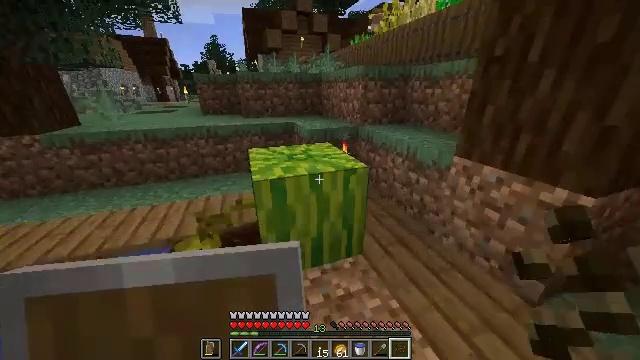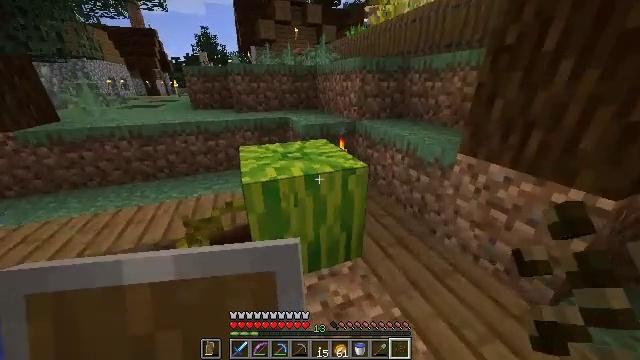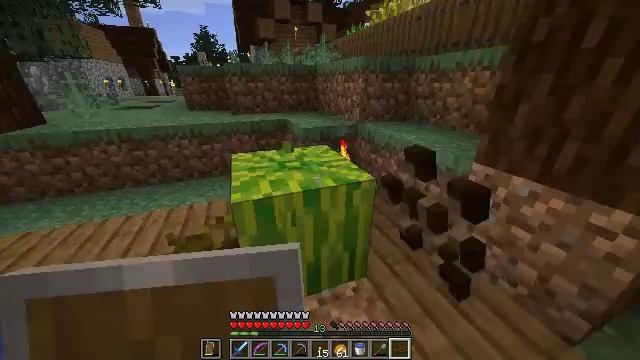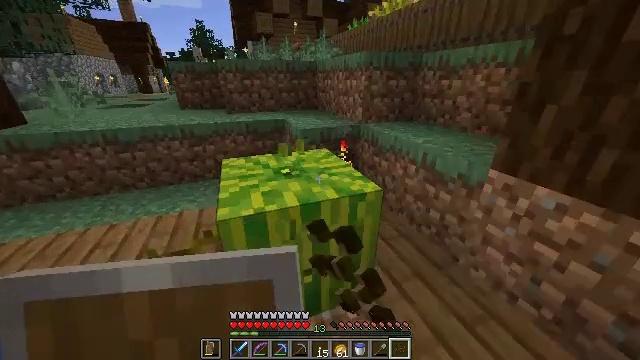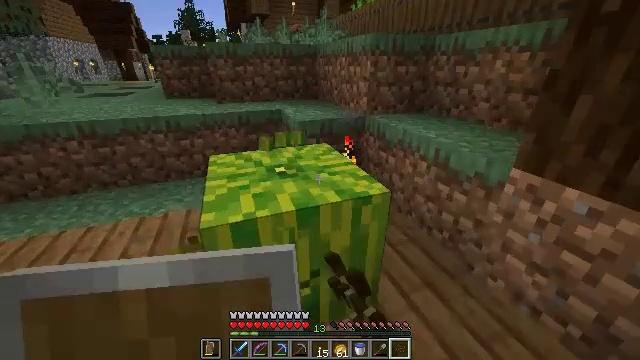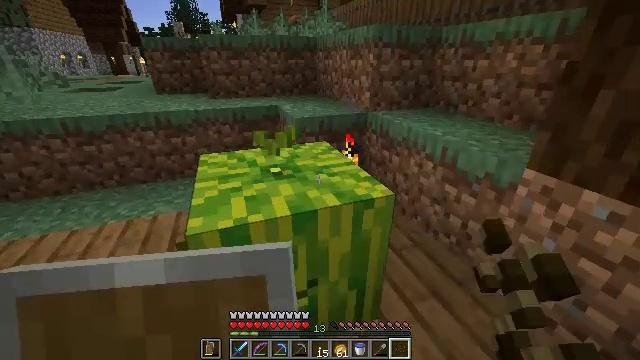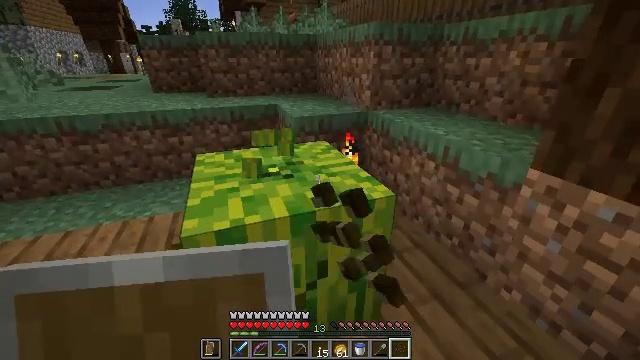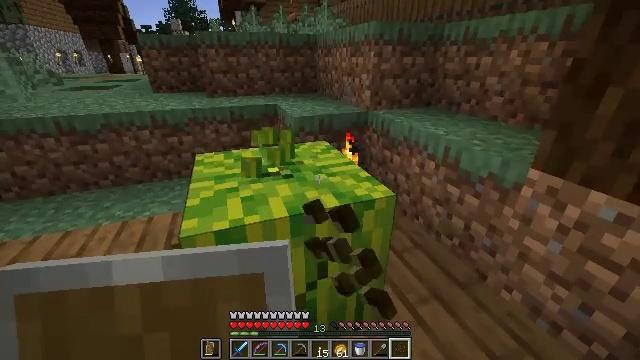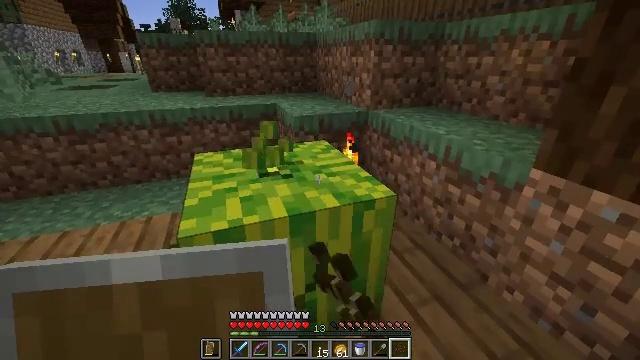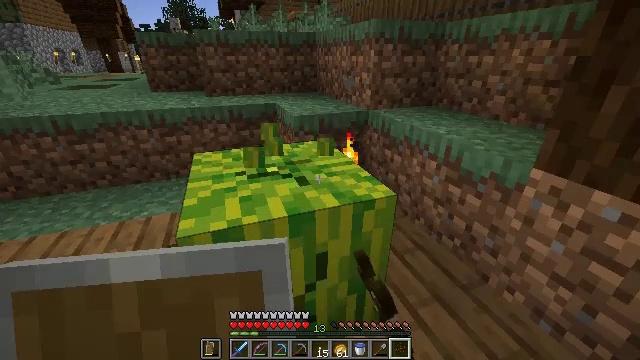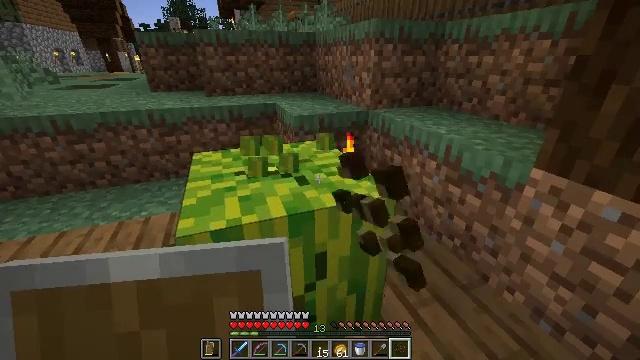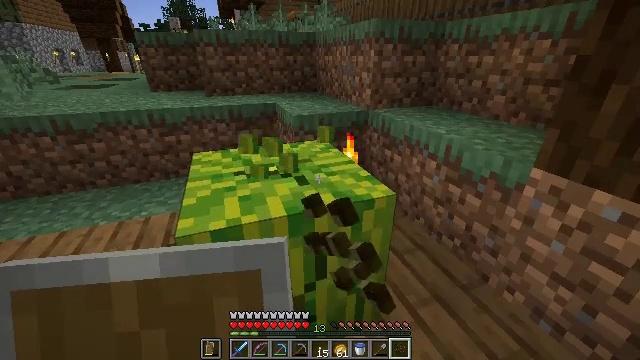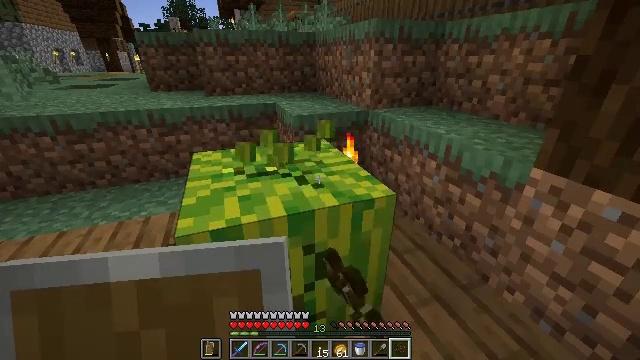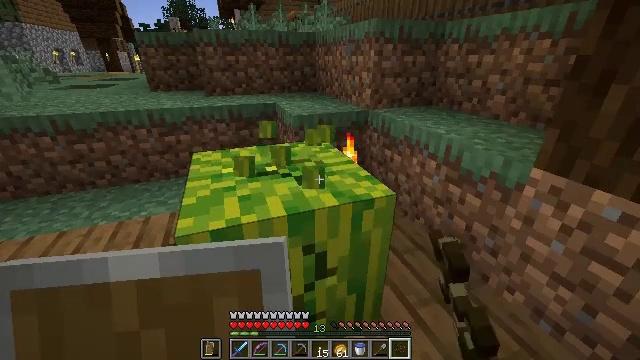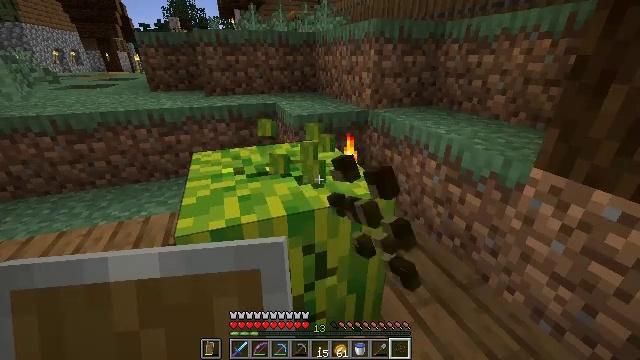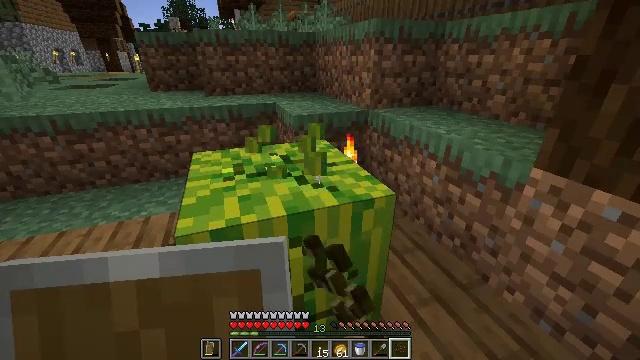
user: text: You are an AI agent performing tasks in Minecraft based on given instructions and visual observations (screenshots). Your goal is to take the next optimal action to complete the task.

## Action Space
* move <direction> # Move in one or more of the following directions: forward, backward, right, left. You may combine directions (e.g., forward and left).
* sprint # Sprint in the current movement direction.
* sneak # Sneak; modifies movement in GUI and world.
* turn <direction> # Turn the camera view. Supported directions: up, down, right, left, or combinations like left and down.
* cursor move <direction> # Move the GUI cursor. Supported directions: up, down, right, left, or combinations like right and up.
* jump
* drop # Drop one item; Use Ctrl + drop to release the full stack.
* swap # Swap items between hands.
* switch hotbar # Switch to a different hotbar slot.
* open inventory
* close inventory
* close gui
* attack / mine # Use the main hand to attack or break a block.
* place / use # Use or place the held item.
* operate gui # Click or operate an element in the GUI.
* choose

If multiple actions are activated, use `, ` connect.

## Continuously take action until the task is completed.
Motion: motion action
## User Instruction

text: Gather melon for food.
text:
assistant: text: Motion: move forward, turn right and down, attack / mine
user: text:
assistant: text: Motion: attack / mine
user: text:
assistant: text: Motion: attack / mine
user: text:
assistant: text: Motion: turn down, attack / mine
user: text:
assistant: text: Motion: attack / mine
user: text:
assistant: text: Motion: attack / mine
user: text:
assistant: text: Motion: attack / mine
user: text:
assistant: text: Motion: attack / mine
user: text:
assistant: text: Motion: attack / mine
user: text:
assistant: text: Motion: attack / mine
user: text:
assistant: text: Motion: attack / mine
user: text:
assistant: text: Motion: attack / mine
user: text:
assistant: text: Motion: attack / mine
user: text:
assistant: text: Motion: attack / mine
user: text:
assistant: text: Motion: attack / mine
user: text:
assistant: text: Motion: attack / mine
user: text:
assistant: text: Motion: attack / mine
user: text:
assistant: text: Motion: attack / mine
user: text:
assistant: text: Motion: attack / mine
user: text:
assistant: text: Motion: attack / mine
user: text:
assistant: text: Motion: attack / mine
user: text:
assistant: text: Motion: attack / mine
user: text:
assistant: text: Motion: attack / mine
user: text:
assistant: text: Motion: attack / mine
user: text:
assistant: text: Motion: attack / mine
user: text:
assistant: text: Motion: attack / mine
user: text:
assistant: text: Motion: attack / mine
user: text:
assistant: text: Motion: attack / mine
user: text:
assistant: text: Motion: attack / mine
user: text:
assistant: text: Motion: attack / mine